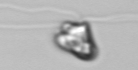
Label: Pyramimonas_longicauda